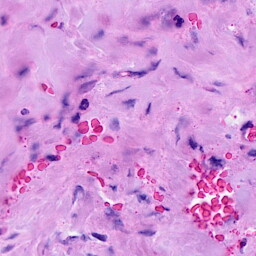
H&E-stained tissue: Breast